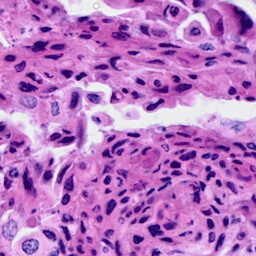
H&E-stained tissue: Cervix